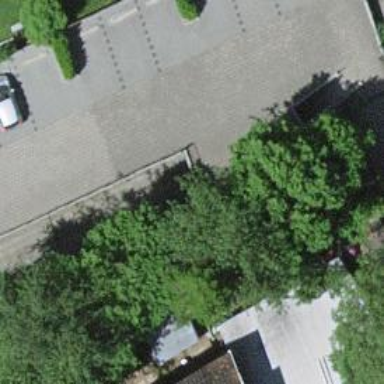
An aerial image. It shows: Parking entrance.